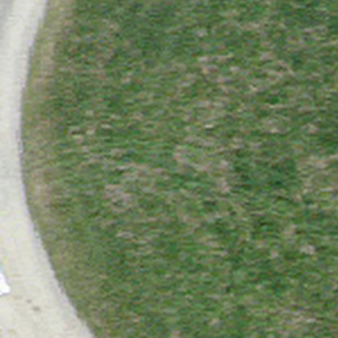
Label: other